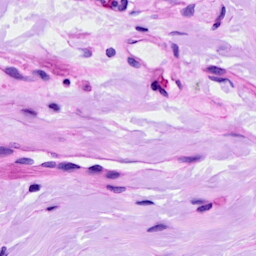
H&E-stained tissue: Ovarian